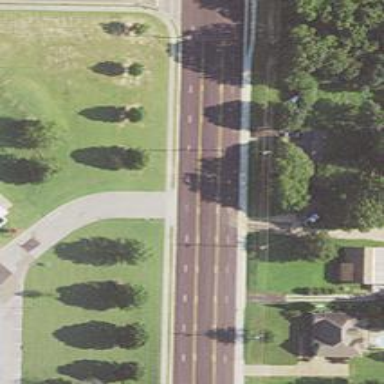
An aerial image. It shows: Tertiary road with asphalt surface. It is dual carriageway.